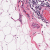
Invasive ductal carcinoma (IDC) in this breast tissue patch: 0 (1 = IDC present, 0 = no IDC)